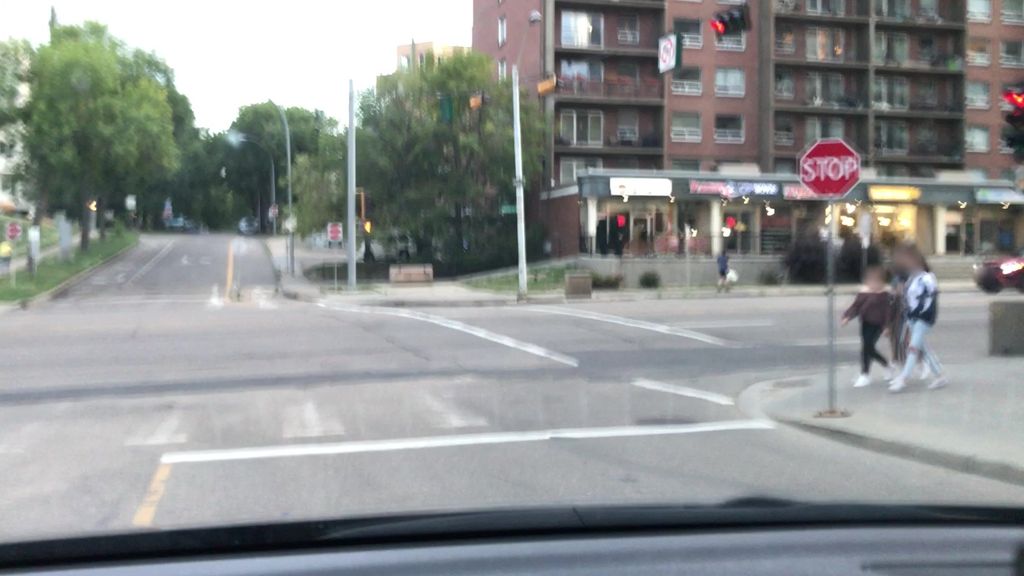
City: edmonton